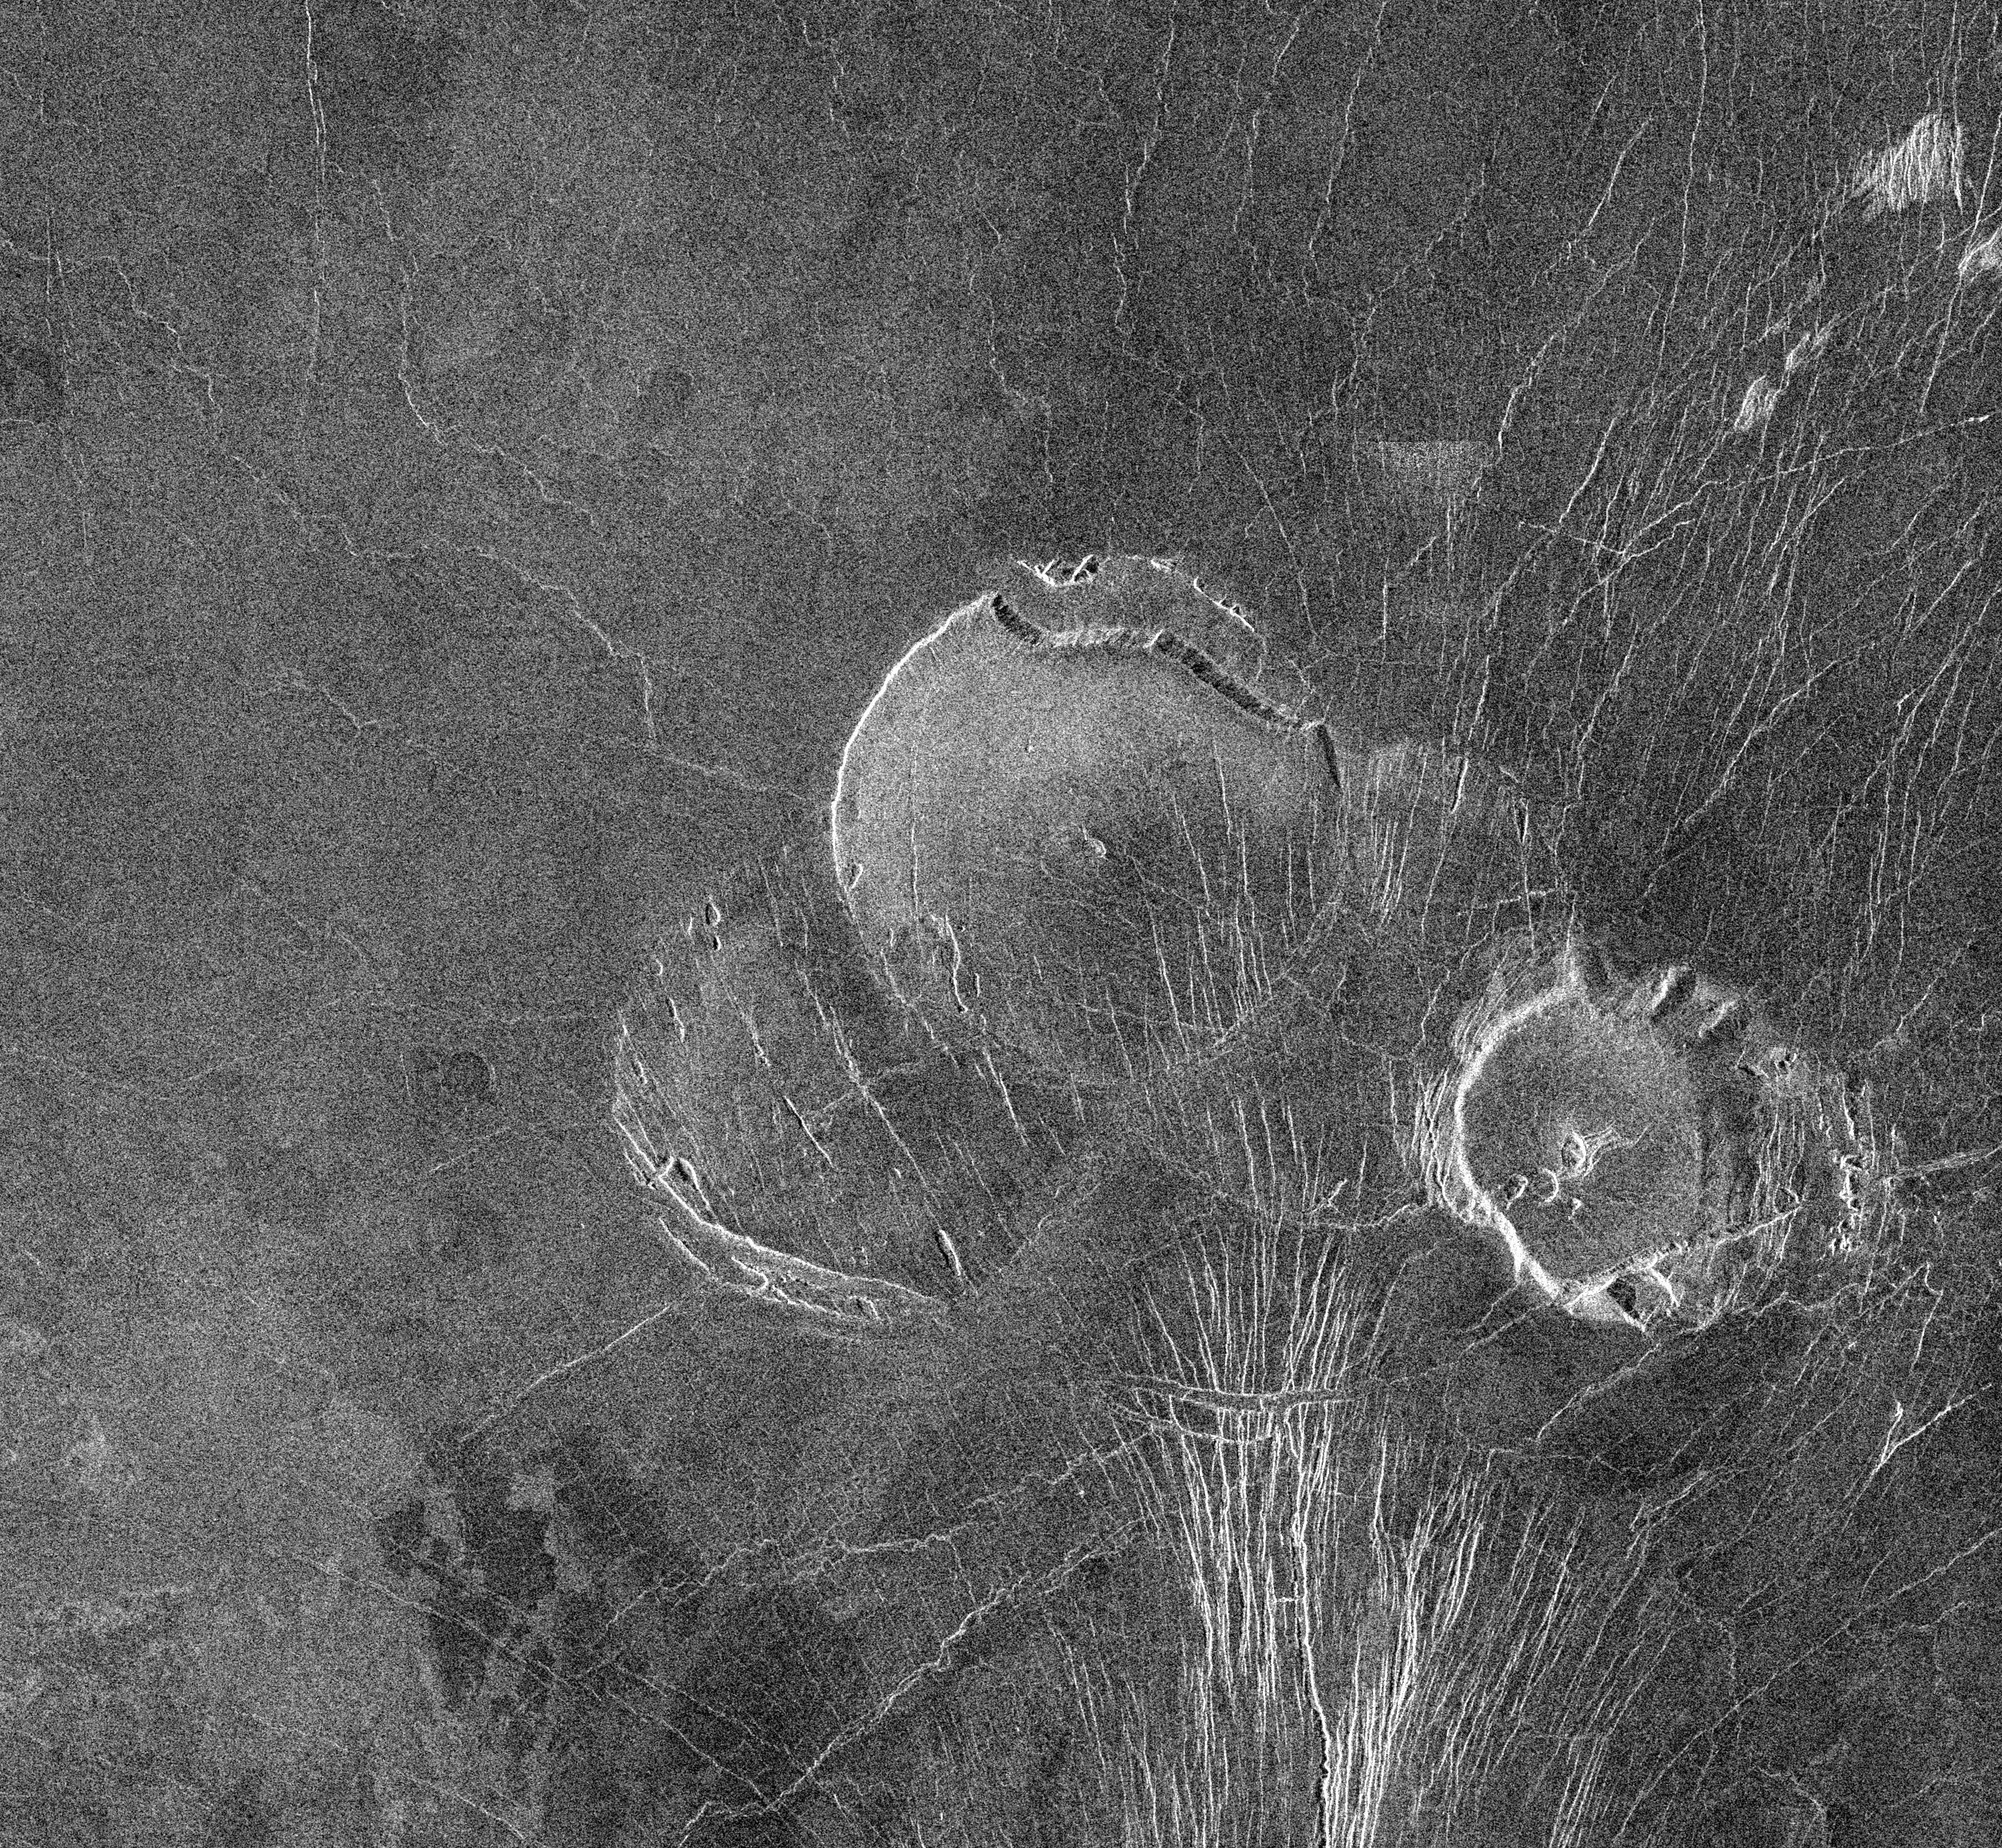
Venus - Volcanos in Guinevere Planitia Venus, Magellan